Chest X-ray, PA view. Patient: 67 years old, sex M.
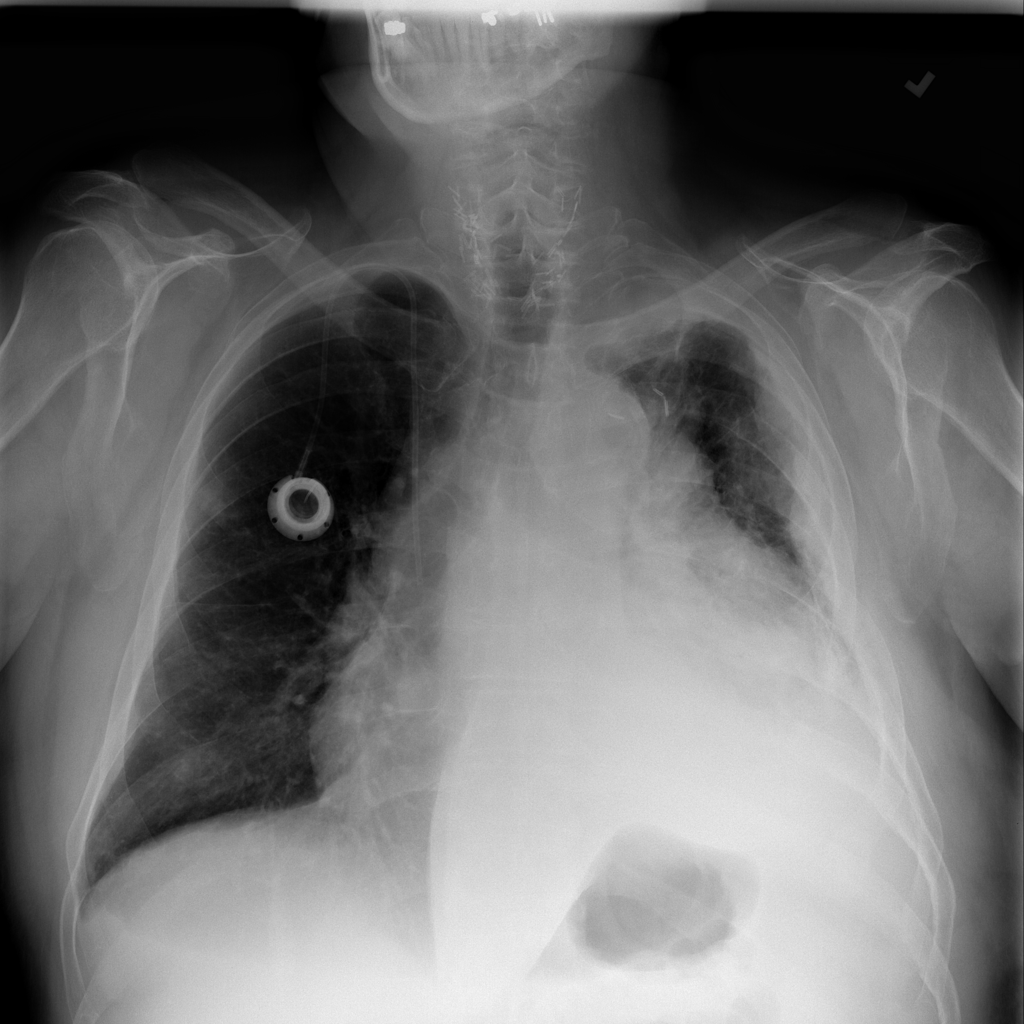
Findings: Cardiomegaly, Consolidation